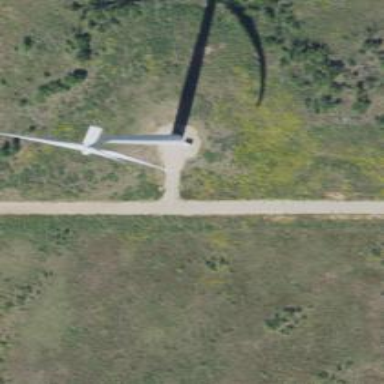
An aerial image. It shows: Wind generator powered by horizontal axis wind turbine.